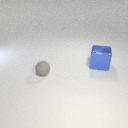
large blue metal cube to the right of small gray rubber sphere